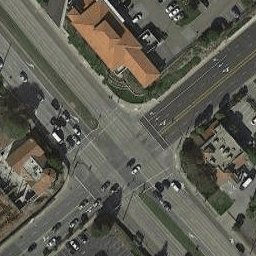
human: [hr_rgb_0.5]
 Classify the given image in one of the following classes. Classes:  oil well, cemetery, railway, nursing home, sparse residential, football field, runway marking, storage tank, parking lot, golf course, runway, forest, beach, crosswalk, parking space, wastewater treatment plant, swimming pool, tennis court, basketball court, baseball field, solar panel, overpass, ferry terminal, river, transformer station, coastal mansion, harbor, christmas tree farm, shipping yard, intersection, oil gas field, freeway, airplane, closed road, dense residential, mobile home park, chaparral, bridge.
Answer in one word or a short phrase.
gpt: intersection